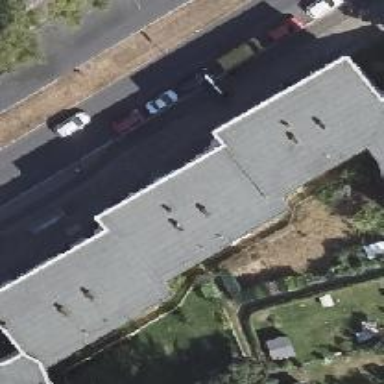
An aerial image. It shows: Apartment building with flat roof.